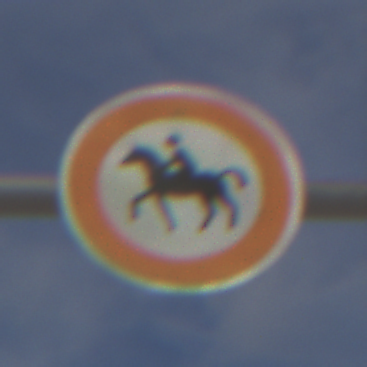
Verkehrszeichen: VerbotReiter
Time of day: MorningAfternoon
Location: Outdoor (Suburban)
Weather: PartlyCloudy
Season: NotSpecified
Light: Natural